Question: I have here a situation, I can't handle by myself.
I'd like to draw and fill Polygon onto JPanel. I have written Moore-Neighbor Tracing algorithm (<URL>, for detecting contours in image.
Algorithm works just fine, but then I'd like to visualize the result. It works for me in many scenarios, but when the traced shape is circle, I mean the resulting polygon describes a circle (and it realy is), the Java Graphics2D.fillPolygon(Polygon p) is unable to fill it. It is well drawed by drawPolygon(Polygon p), but not filled. And of course a need it filled (actualy I am drawing and filling it in an BufferedImage instance with a background color, so it seems to be "deleted"), so the example with JPanel is just for testing purpose.
My code:
'''
package x;
import java.awt.Color;
import java.awt.Dimension;
import java.awt.Graphics;
import java.awt.Graphics2D;
import java.awt.Polygon;
public class NewClass extends javax.swing.JFrame {
public NewClass() {
initComponents();
}
@SuppressWarnings("unchecked")
private void initComponents() {
setDefaultCloseOperation(javax.swing.WindowConstants.EXIT_ON_CLOSE);
pack();
}
public static void main(String args[]) {
NewClass f = new NewClass();
f.getContentPane().add(new Draw(), java.awt.BorderLayout.CENTER);
f.setSize(100, 200);
f.setVisible(true);
}
static class Draw extends javax.swing.JPanel {
private static final Polygon p;
static {
p = new Polygon();
p.addPoint(27, 50);
p.addPoint(28, 49);
p.addPoint(28, 48);
p.addPoint(28, 47);
p.addPoint(29, 46);
p.addPoint(29, 45);
p.addPoint(30, 44);
p.addPoint(30, 43);
p.addPoint(31, 42);
p.addPoint(31, 41);
p.addPoint(32, 40);
p.addPoint(32, 39);
p.addPoint(33, 38);
p.addPoint(33, 37);
p.addPoint(34, 36);
p.addPoint(35, 35);
p.addPoint(36, 34);
p.addPoint(37, 33);
p.addPoint(38, 32);
p.addPoint(39, 31);
p.addPoint(40, 31);
p.addPoint(41, 30);
p.addPoint(42, 30);
p.addPoint(43, 29);
p.addPoint(44, 28);
p.addPoint(45, 28);
p.addPoint(46, 27);
p.addPoint(47, 27);
p.addPoint(48, 27);
p.addPoint(49, 26);
p.addPoint(50, 26);
p.addPoint(51, 26);
p.addPoint(52, 25);
p.addPoint(53, 25);
p.addPoint(54, 25);
p.addPoint(55, 25);
p.addPoint(56, 25);
p.addPoint(57, 25);
p.addPoint(58, 25);
p.addPoint(59, 25);
p.addPoint(60, 25);
p.addPoint(61, 25);
p.addPoint(62, 25);
p.addPoint(63, 25);
p.addPoint(64, 25);
p.addPoint(65, 25);
p.addPoint(66, 26);
p.addPoint(67, 26);
p.addPoint(68, 26);
p.addPoint(69, 27);
p.addPoint(70, 27);
p.addPoint(71, 28);
p.addPoint(72, 28);
p.addPoint(73, 29);
p.addPoint(74, 29);
p.addPoint(75, 30);
p.addPoint(76, 30);
p.addPoint(77, 31);
p.addPoint(78, 31);
p.addPoint(79, 32);
p.addPoint(80, 33);
p.addPoint(81, 34);
p.addPoint(82, 35);
p.addPoint(83, 36);
p.addPoint(84, 37);
p.addPoint(84, 38);
p.addPoint(85, 39);
p.addPoint(85, 40);
p.addPoint(86, 41);
p.addPoint(86, 42);
p.addPoint(87, 43);
p.addPoint(87, 44);
p.addPoint(88, 45);
p.addPoint(88, 46);
p.addPoint(89, 47);
p.addPoint(89, 48);
p.addPoint(89, 49);
p.addPoint(90, 50);
p.addPoint(90, 51);
p.addPoint(90, 52);
p.addPoint(90, 53);
p.addPoint(90, 54);
p.addPoint(90, 55);
p.addPoint(90, 56);
p.addPoint(90, 57);
p.addPoint(90, 58);
p.addPoint(90, 59);
p.addPoint(90, 60);
p.addPoint(90, 61);
p.addPoint(90, 62);
p.addPoint(90, 63);
p.addPoint(89, 64);
p.addPoint(89, 65);
p.addPoint(89, 66);
p.addPoint(88, 67);
p.addPoint(88, 68);
p.addPoint(87, 69);
p.addPoint(87, 70);
p.addPoint(86, 71);
p.addPoint(86, 72);
p.addPoint(85, 73);
p.addPoint(85, 74);
p.addPoint(84, 75);
p.addPoint(84, 76);
p.addPoint(83, 77);
p.addPoint(82, 78);
p.addPoint(81, 79);
p.addPoint(80, 80);
p.addPoint(79, 81);
p.addPoint(78, 82);
p.addPoint(77, 82);
p.addPoint(76, 83);
p.addPoint(75, 83);
p.addPoint(74, 84);
p.addPoint(73, 84);
p.addPoint(72, 85);
p.addPoint(71, 85);
p.addPoint(70, 86);
p.addPoint(69, 86);
p.addPoint(68, 87);
p.addPoint(67, 87);
p.addPoint(66, 87);
p.addPoint(65, 88);
p.addPoint(64, 88);
p.addPoint(63, 88);
p.addPoint(62, 88);
p.addPoint(61, 88);
p.addPoint(60, 88);
p.addPoint(59, 88);
p.addPoint(58, 88);
p.addPoint(57, 88);
p.addPoint(56, 88);
p.addPoint(55, 88);
p.addPoint(54, 88);
p.addPoint(53, 88);
p.addPoint(52, 88);
p.addPoint(51, 87);
p.addPoint(50, 87);
p.addPoint(49, 87);
p.addPoint(48, 86);
p.addPoint(47, 86);
p.addPoint(46, 86);
p.addPoint(45, 85);
p.addPoint(44, 85);
p.addPoint(43, 84);
p.addPoint(42, 83);
p.addPoint(41, 83);
p.addPoint(40, 82);
p.addPoint(39, 82);
p.addPoint(38, 81);
p.addPoint(37, 80);
p.addPoint(36, 79);
p.addPoint(35, 78);
p.addPoint(34, 77);
p.addPoint(33, 76);
p.addPoint(33, 75);
p.addPoint(32, 74);
p.addPoint(32, 73);
p.addPoint(31, 72);
p.addPoint(31, 71);
p.addPoint(30, 70);
p.addPoint(30, 69);
p.addPoint(29, 68);
p.addPoint(29, 67);
p.addPoint(28, 66);
p.addPoint(28, 65);
p.addPoint(28, 64);
p.addPoint(27, 63);
p.addPoint(27, 62);
p.addPoint(27, 61);
p.addPoint(27, 60);
p.addPoint(27, 59);
p.addPoint(27, 58);
p.addPoint(27, 57);
p.addPoint(27, 56);
p.addPoint(27, 55);
p.addPoint(27, 54);
p.addPoint(27, 53);
p.addPoint(27, 52);
p.addPoint(27, 51);
p.addPoint(27, 50);
p.addPoint(28, 49);
p.addPoint(28, 48);
p.addPoint(28, 47);
p.addPoint(29, 46);
p.addPoint(29, 45);
p.addPoint(30, 44);
p.addPoint(30, 43);
p.addPoint(31, 42);
p.addPoint(31, 41);
p.addPoint(32, 40);
p.addPoint(32, 39);
p.addPoint(33, 38);
p.addPoint(33, 37);
p.addPoint(34, 36);
p.addPoint(35, 35);
p.addPoint(36, 34);
p.addPoint(37, 33);
p.addPoint(38, 32);
p.addPoint(39, 31);
p.addPoint(40, 31);
p.addPoint(41, 30);
p.addPoint(42, 30);
p.addPoint(43, 29);
p.addPoint(44, 28);
p.addPoint(45, 28);
p.addPoint(46, 27);
p.addPoint(47, 27);
p.addPoint(48, 27);
p.addPoint(49, 26);
p.addPoint(50, 26);
p.addPoint(51, 26);
p.addPoint(52, 25);
p.addPoint(53, 25);
p.addPoint(54, 25);
p.addPoint(55, 25);
p.addPoint(56, 25);
p.addPoint(57, 25);
p.addPoint(58, 25);
p.addPoint(59, 25);
p.addPoint(60, 25);
p.addPoint(61, 25);
p.addPoint(62, 25);
p.addPoint(63, 25);
p.addPoint(64, 25);
p.addPoint(65, 25);
p.addPoint(66, 26);
p.addPoint(67, 26);
p.addPoint(68, 26);
p.addPoint(69, 27);
p.addPoint(70, 27);
p.addPoint(71, 28);
p.addPoint(72, 28);
p.addPoint(73, 29);
p.addPoint(74, 29);
p.addPoint(75, 30);
p.addPoint(76, 30);
p.addPoint(77, 31);
p.addPoint(78, 31);
p.addPoint(79, 32);
p.addPoint(80, 33);
p.addPoint(81, 34);
p.addPoint(82, 35);
p.addPoint(83, 36);
p.addPoint(84, 37);
p.addPoint(84, 38);
p.addPoint(85, 39);
p.addPoint(85, 40);
p.addPoint(86, 41);
p.addPoint(86, 42);
p.addPoint(87, 43);
p.addPoint(87, 44);
p.addPoint(88, 45);
p.addPoint(88, 46);
p.addPoint(89, 47);
p.addPoint(89, 48);
p.addPoint(89, 49);
p.addPoint(90, 50);
p.addPoint(90, 51);
p.addPoint(90, 52);
p.addPoint(90, 53);
p.addPoint(90, 54);
p.addPoint(90, 55);
p.addPoint(90, 56);
p.addPoint(90, 57);
p.addPoint(90, 58);
p.addPoint(90, 59);
p.addPoint(90, 60);
p.addPoint(90, 61);
p.addPoint(90, 62);
p.addPoint(90, 63);
p.addPoint(89, 64);
p.addPoint(89, 65);
p.addPoint(89, 66);
p.addPoint(88, 67);
p.addPoint(88, 68);
p.addPoint(87, 69);
p.addPoint(87, 70);
p.addPoint(86, 71);
p.addPoint(86, 72);
p.addPoint(85, 73);
p.addPoint(85, 74);
p.addPoint(84, 75);
p.addPoint(84, 76);
p.addPoint(83, 77);
p.addPoint(82, 78);
p.addPoint(81, 79);
p.addPoint(80, 80);
p.addPoint(79, 81);
p.addPoint(78, 82);
p.addPoint(77, 82);
p.addPoint(76, 83);
p.addPoint(75, 83);
p.addPoint(74, 84);
p.addPoint(73, 84);
p.addPoint(72, 85);
p.addPoint(71, 85);
p.addPoint(70, 86);
p.addPoint(69, 86);
p.addPoint(68, 87);
p.addPoint(67, 87);
p.addPoint(66, 87);
p.addPoint(65, 88);
p.addPoint(64, 88);
p.addPoint(63, 88);
p.addPoint(62, 88);
p.addPoint(61, 88);
p.addPoint(60, 88);
p.addPoint(59, 88);
p.addPoint(58, 88);
p.addPoint(57, 88);
p.addPoint(56, 88);
p.addPoint(55, 88);
p.addPoint(54, 88);
p.addPoint(53, 88);
p.addPoint(52, 88);
p.addPoint(51, 87);
p.addPoint(50, 87);
p.addPoint(49, 87);
p.addPoint(48, 86);
p.addPoint(47, 86);
p.addPoint(46, 86);
p.addPoint(45, 85);
p.addPoint(44, 85);
p.addPoint(43, 84);
p.addPoint(42, 83);
p.addPoint(41, 83);
p.addPoint(40, 82);
p.addPoint(39, 82);
p.addPoint(38, 81);
p.addPoint(37, 80);
p.addPoint(36, 79);
p.addPoint(35, 78);
p.addPoint(34, 77);
p.addPoint(33, 76);
p.addPoint(33, 75);
p.addPoint(32, 74);
p.addPoint(32, 73);
p.addPoint(31, 72);
p.addPoint(31, 71);
p.addPoint(30, 70);
p.addPoint(30, 69);
p.addPoint(29, 68);
p.addPoint(29, 67);
p.addPoint(28, 66);
p.addPoint(28, 65);
p.addPoint(28, 64);
p.addPoint(27, 63);
p.addPoint(27, 62);
p.addPoint(27, 61);
p.addPoint(27, 60);
p.addPoint(27, 59);
p.addPoint(27, 58);
p.addPoint(27, 57);
p.addPoint(27, 56);
p.addPoint(27, 55);
p.addPoint(27, 54);
p.addPoint(27, 53);
p.addPoint(27, 52);
p.addPoint(27, 51);
}
@Override
public void paintComponent(Graphics gg) {
super.paintComponent(gg);
Graphics2D g = (Graphics2D) gg;
g.setColor(Color.WHITE);
g.fillRect(0, 0, getWidth(), getHeight());
if (p != null) {
g.setColor(Color.BLUE);
g.fillPolygon(p);
g.drawPolygon(p);
}
}
}
}
'''
Am I doing something wrong ? Or I just "created" a shape, which even-odd filling rule can't handle ?
Result looks like this:

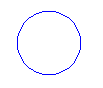
Answer: Your points describe a double circle (that is, two rounds). Apparently, 'fillPolygon' doesn't like that. Remove half of the points (only keep the part below) and it works fine (see my screenshot).

'''
p.addPoint(27, 50);
p.addPoint(28, 49);
p.addPoint(28, 48);
p.addPoint(28, 47);
p.addPoint(29, 46);
p.addPoint(29, 45);
p.addPoint(30, 44);
p.addPoint(30, 43);
p.addPoint(31, 42);
p.addPoint(31, 41);
p.addPoint(32, 40);
p.addPoint(32, 39);
p.addPoint(33, 38);
p.addPoint(33, 37);
p.addPoint(34, 36);
p.addPoint(35, 35);
p.addPoint(36, 34);
p.addPoint(37, 33);
p.addPoint(38, 32);
p.addPoint(39, 31);
p.addPoint(40, 31);
p.addPoint(41, 30);
p.addPoint(42, 30);
p.addPoint(43, 29);
p.addPoint(44, 28);
p.addPoint(45, 28);
p.addPoint(46, 27);
p.addPoint(47, 27);
p.addPoint(48, 27);
p.addPoint(49, 26);
p.addPoint(50, 26);
p.addPoint(51, 26);
p.addPoint(52, 25);
p.addPoint(53, 25);
p.addPoint(54, 25);
p.addPoint(55, 25);
p.addPoint(56, 25);
p.addPoint(57, 25);
p.addPoint(58, 25);
p.addPoint(59, 25);
p.addPoint(60, 25);
p.addPoint(61, 25);
p.addPoint(62, 25);
p.addPoint(63, 25);
p.addPoint(64, 25);
p.addPoint(65, 25);
p.addPoint(66, 26);
p.addPoint(67, 26);
p.addPoint(68, 26);
p.addPoint(69, 27);
p.addPoint(70, 27);
p.addPoint(71, 28);
p.addPoint(72, 28);
p.addPoint(73, 29);
p.addPoint(74, 29);
p.addPoint(75, 30);
p.addPoint(76, 30);
p.addPoint(77, 31);
p.addPoint(78, 31);
p.addPoint(79, 32);
p.addPoint(80, 33);
p.addPoint(81, 34);
p.addPoint(82, 35);
p.addPoint(83, 36);
p.addPoint(84, 37);
p.addPoint(84, 38);
p.addPoint(85, 39);
p.addPoint(85, 40);
p.addPoint(86, 41);
p.addPoint(86, 42);
p.addPoint(87, 43);
p.addPoint(87, 44);
p.addPoint(88, 45);
p.addPoint(88, 46);
p.addPoint(89, 47);
p.addPoint(89, 48);
p.addPoint(89, 49);
p.addPoint(90, 50);
p.addPoint(90, 51);
p.addPoint(90, 52);
p.addPoint(90, 53);
p.addPoint(90, 54);
p.addPoint(90, 55);
p.addPoint(90, 56);
p.addPoint(90, 57);
p.addPoint(90, 58);
p.addPoint(90, 59);
p.addPoint(90, 60);
p.addPoint(90, 61);
p.addPoint(90, 62);
p.addPoint(90, 63);
p.addPoint(89, 64);
p.addPoint(89, 65);
p.addPoint(89, 66);
p.addPoint(88, 67);
p.addPoint(88, 68);
p.addPoint(87, 69);
p.addPoint(87, 70);
p.addPoint(86, 71);
p.addPoint(86, 72);
p.addPoint(85, 73);
p.addPoint(85, 74);
p.addPoint(84, 75);
p.addPoint(84, 76);
p.addPoint(83, 77);
p.addPoint(82, 78);
p.addPoint(81, 79);
p.addPoint(80, 80);
p.addPoint(79, 81);
p.addPoint(78, 82);
p.addPoint(77, 82);
p.addPoint(76, 83);
p.addPoint(75, 83);
p.addPoint(74, 84);
p.addPoint(73, 84);
p.addPoint(72, 85);
p.addPoint(71, 85);
p.addPoint(70, 86);
p.addPoint(69, 86);
p.addPoint(68, 87);
p.addPoint(67, 87);
p.addPoint(66, 87);
p.addPoint(65, 88);
p.addPoint(64, 88);
p.addPoint(63, 88);
p.addPoint(62, 88);
p.addPoint(61, 88);
p.addPoint(60, 88);
p.addPoint(59, 88);
p.addPoint(58, 88);
p.addPoint(57, 88);
p.addPoint(56, 88);
p.addPoint(55, 88);
p.addPoint(54, 88);
p.addPoint(53, 88);
p.addPoint(52, 88);
p.addPoint(51, 87);
p.addPoint(50, 87);
p.addPoint(49, 87);
p.addPoint(48, 86);
p.addPoint(47, 86);
p.addPoint(46, 86);
p.addPoint(45, 85);
p.addPoint(44, 85);
p.addPoint(43, 84);
p.addPoint(42, 83);
p.addPoint(41, 83);
p.addPoint(40, 82);
p.addPoint(39, 82);
p.addPoint(38, 81);
p.addPoint(37, 80);
p.addPoint(36, 79);
p.addPoint(35, 78);
p.addPoint(34, 77);
p.addPoint(33, 76);
p.addPoint(33, 75);
p.addPoint(32, 74);
p.addPoint(32, 73);
p.addPoint(31, 72);
p.addPoint(31, 71);
p.addPoint(30, 70);
p.addPoint(30, 69);
p.addPoint(29, 68);
p.addPoint(29, 67);
p.addPoint(28, 66);
p.addPoint(28, 65);
p.addPoint(28, 64);
p.addPoint(27, 63);
p.addPoint(27, 62);
p.addPoint(27, 61);
p.addPoint(27, 60);
p.addPoint(27, 59);
p.addPoint(27, 58);
p.addPoint(27, 57);
p.addPoint(27, 56);
p.addPoint(27, 55);
p.addPoint(27, 54);
p.addPoint(27, 53);
p.addPoint(27, 52);
p.addPoint(27, 51);
'''